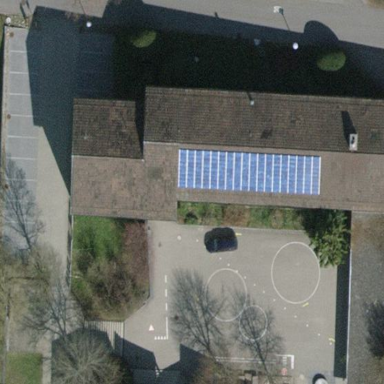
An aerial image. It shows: School building.